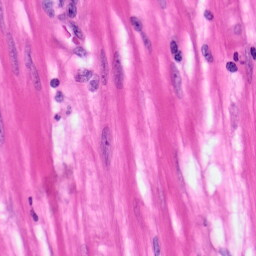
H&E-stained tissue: Pancreatic